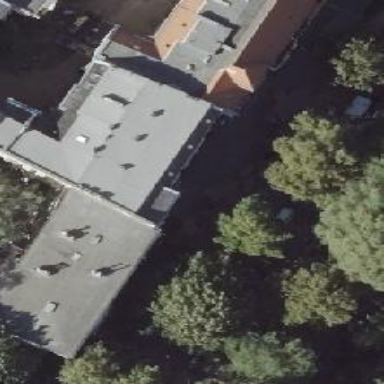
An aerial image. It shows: Residential building with unique double saltbox roof shape.